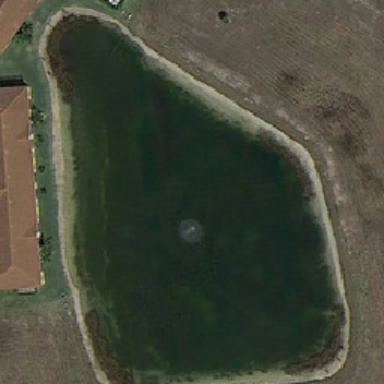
There are two red houses on one side of a green pond and a bare field on the other .